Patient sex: F
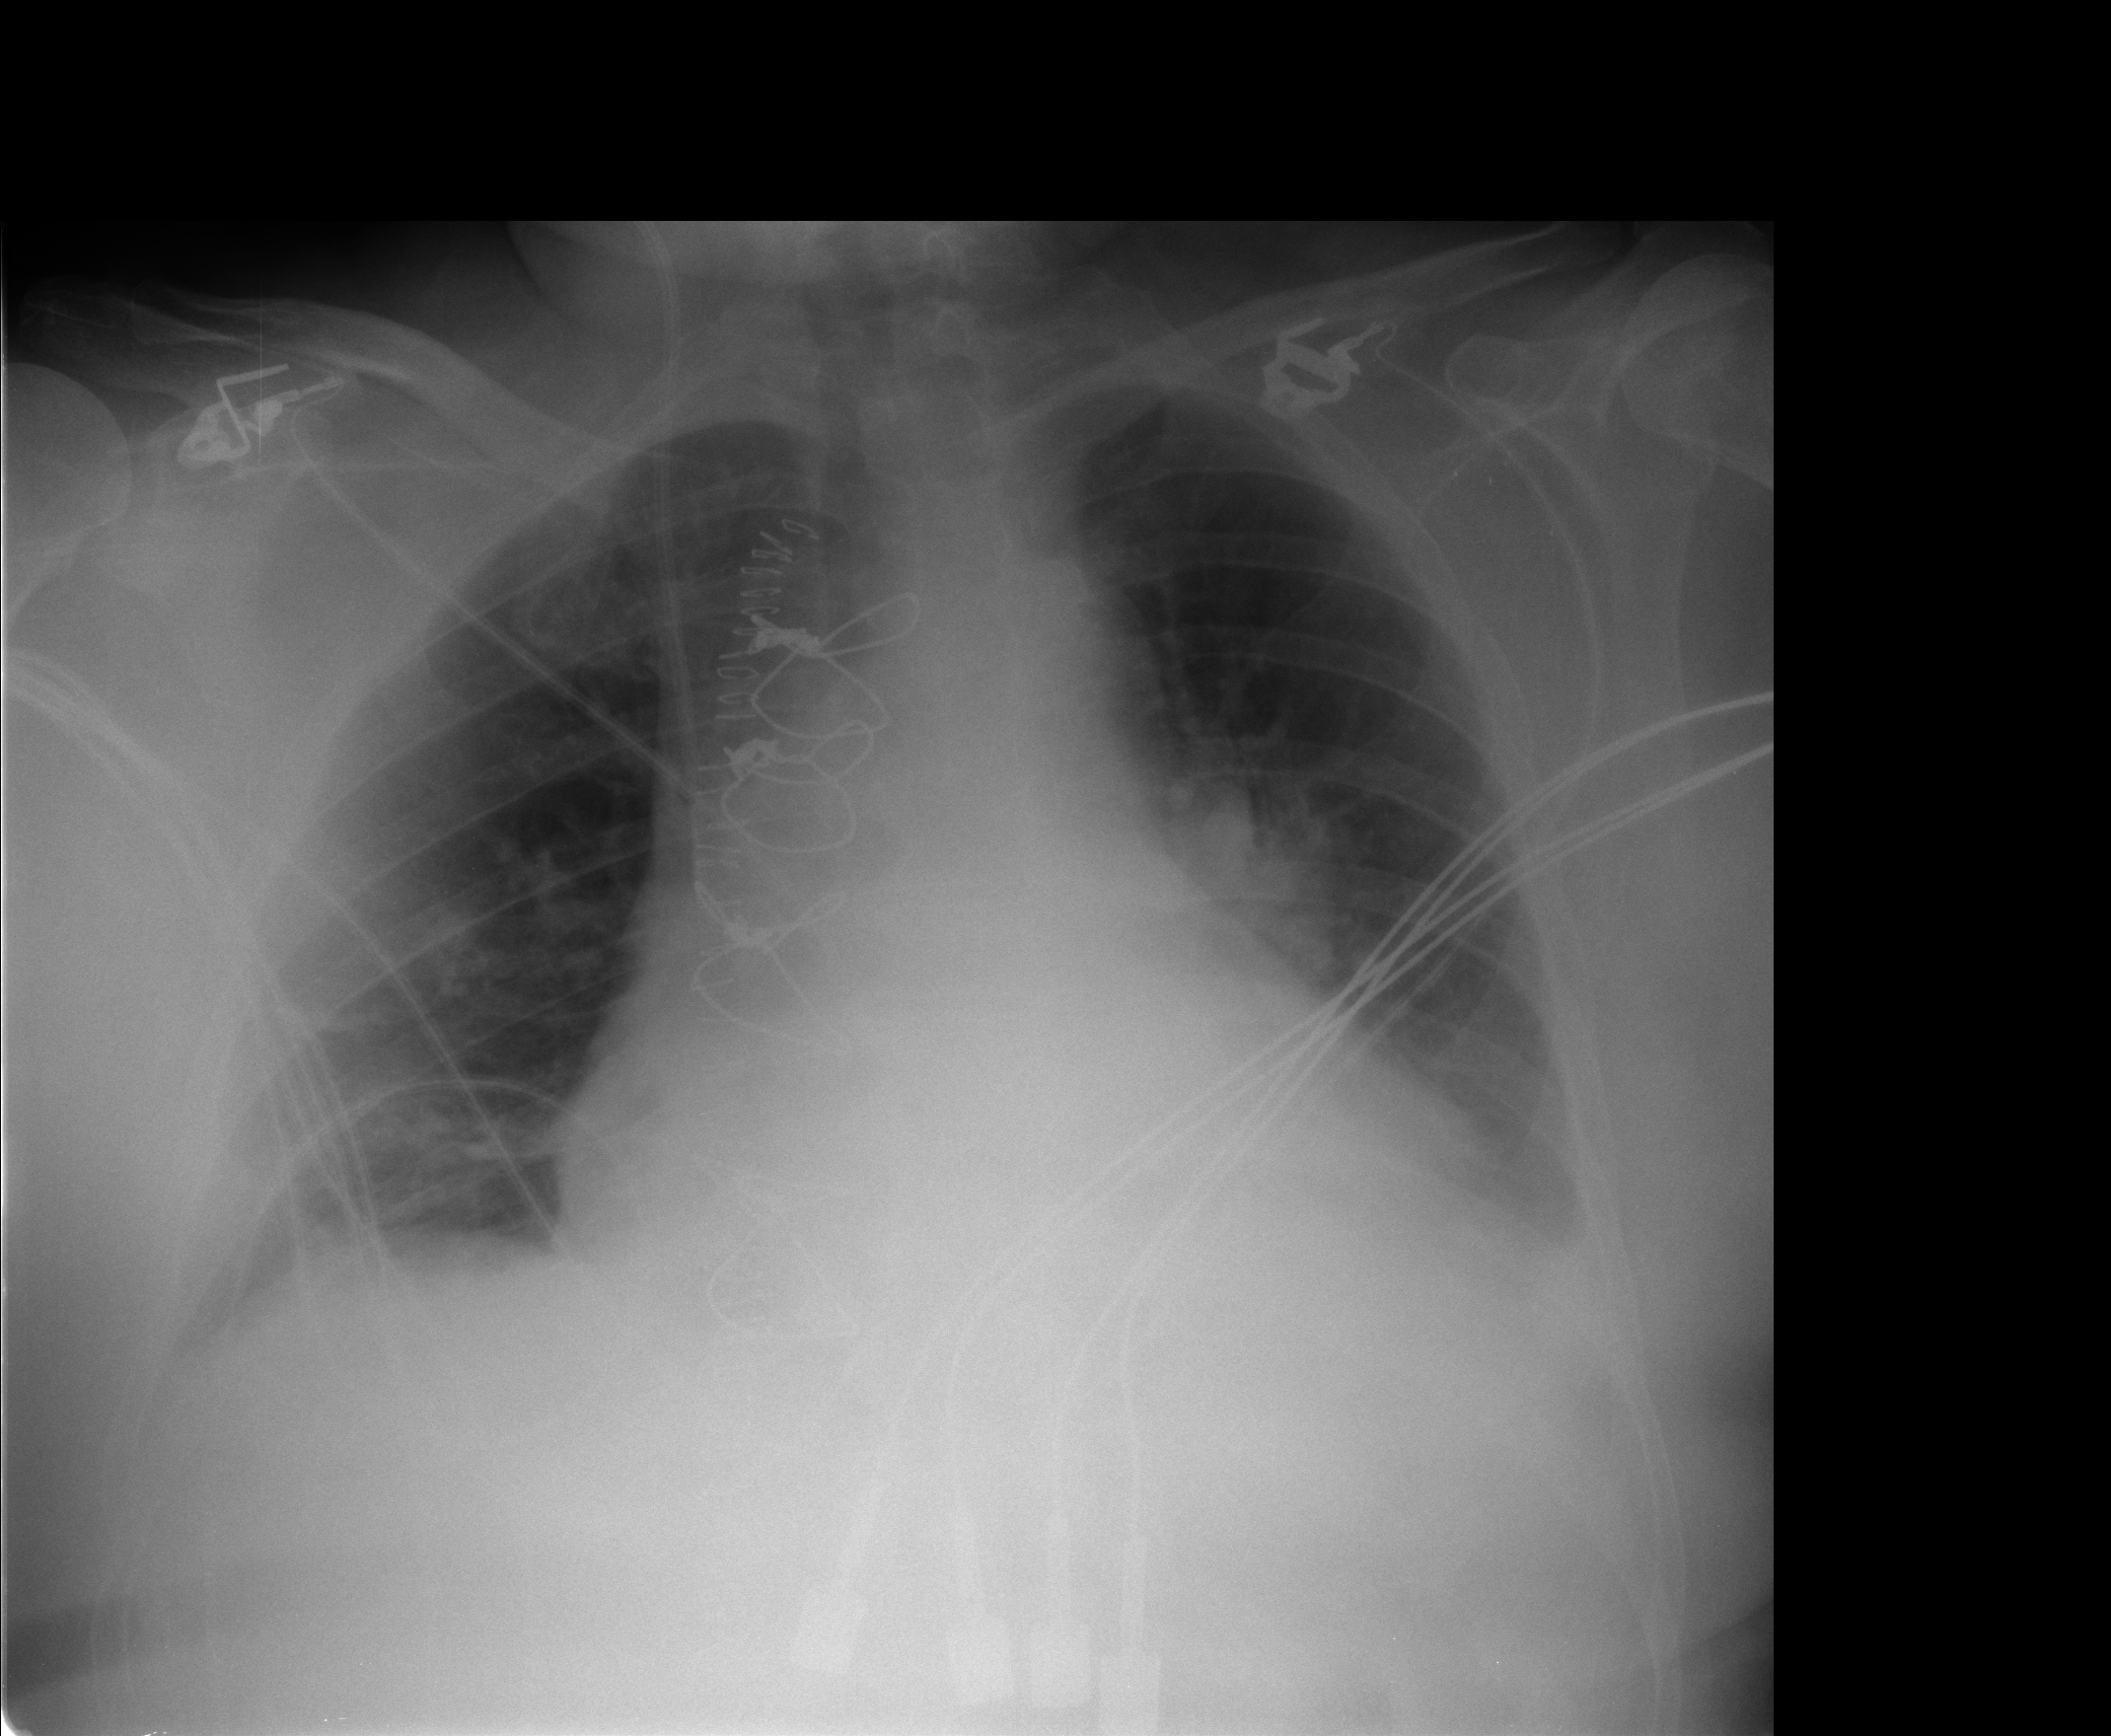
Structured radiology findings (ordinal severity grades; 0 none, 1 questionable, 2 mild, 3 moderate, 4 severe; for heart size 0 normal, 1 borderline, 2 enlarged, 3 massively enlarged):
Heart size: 2
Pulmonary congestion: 0
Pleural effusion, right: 0
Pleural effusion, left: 1
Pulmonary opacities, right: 0
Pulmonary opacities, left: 0
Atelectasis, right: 0
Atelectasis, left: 0